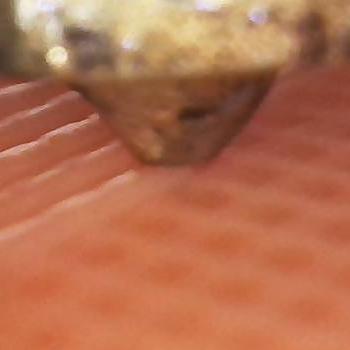
Flow rate: 208%